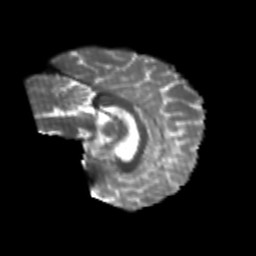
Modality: T2w
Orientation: sagittal
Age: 22
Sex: female
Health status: healthy
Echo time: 0.074 s